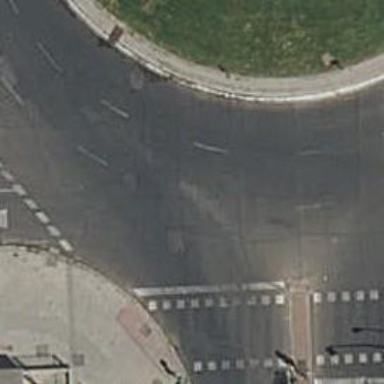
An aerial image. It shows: Roundabout on residential road.